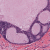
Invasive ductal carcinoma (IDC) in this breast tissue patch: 0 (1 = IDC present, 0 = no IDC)